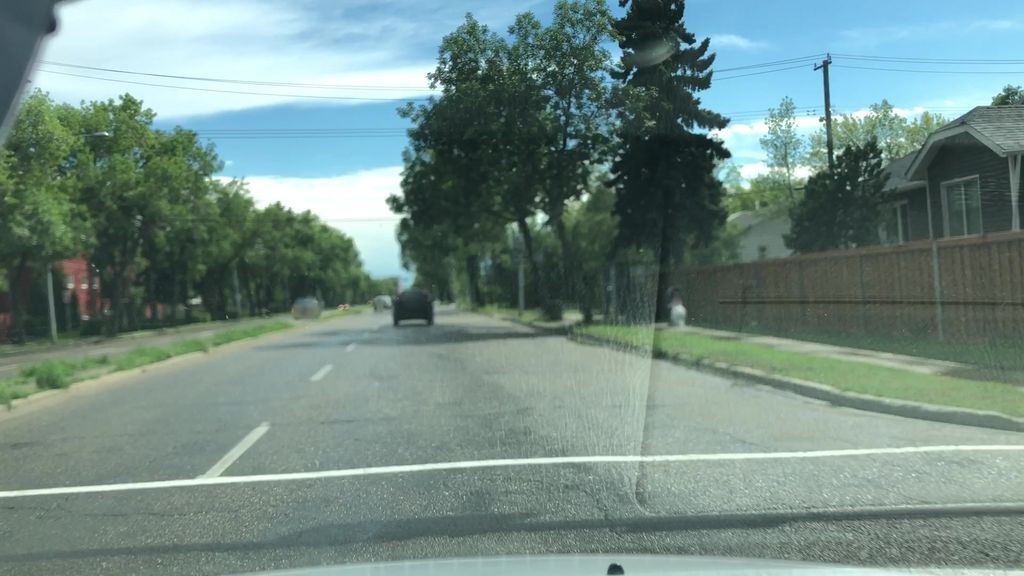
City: edmonton